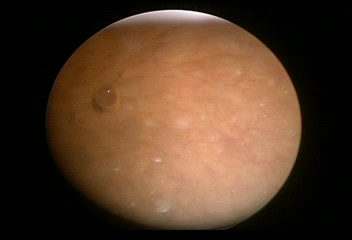
Modality: WLC
Class: Foreign bodies
Subclass: AirBubble
Bladder cancer association: No
Annotated structures: Air bubble